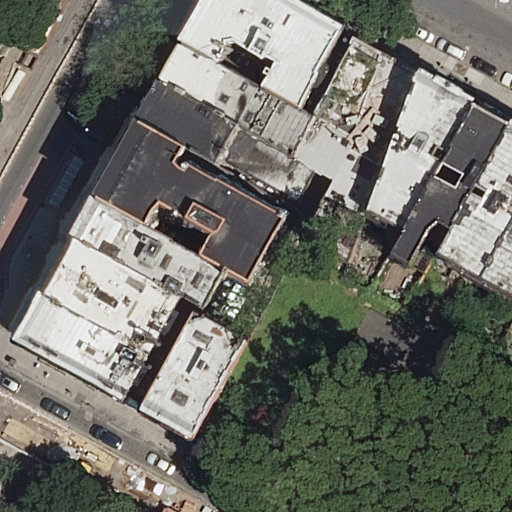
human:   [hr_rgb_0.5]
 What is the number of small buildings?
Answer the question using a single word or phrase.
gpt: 3

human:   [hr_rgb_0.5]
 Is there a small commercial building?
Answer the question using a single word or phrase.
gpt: no

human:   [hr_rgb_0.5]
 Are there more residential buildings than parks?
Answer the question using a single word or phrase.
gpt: yes

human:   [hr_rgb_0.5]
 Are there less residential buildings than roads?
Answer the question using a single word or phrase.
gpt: no

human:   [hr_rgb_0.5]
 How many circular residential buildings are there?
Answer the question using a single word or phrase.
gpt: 0

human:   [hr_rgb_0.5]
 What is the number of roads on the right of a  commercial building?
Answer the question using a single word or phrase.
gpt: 0

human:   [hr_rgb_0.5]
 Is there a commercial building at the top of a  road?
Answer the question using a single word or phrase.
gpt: no

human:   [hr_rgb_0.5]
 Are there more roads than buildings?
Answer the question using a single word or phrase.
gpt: no

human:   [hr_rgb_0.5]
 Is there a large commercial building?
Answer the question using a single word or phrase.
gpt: no

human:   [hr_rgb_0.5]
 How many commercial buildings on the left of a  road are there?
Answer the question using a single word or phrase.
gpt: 0

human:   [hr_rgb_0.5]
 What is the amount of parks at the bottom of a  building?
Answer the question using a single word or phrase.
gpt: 1

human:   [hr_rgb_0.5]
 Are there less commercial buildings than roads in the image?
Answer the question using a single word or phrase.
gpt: yes

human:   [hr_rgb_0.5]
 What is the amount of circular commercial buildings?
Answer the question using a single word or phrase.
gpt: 0

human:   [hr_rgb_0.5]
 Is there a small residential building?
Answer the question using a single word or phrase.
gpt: yes

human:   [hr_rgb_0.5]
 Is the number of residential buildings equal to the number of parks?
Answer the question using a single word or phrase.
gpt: no

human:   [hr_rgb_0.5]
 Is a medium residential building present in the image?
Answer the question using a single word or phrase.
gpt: yes

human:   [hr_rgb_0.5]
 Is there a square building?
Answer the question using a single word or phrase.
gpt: no

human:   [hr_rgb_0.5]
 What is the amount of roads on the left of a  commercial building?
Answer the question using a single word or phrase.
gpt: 0

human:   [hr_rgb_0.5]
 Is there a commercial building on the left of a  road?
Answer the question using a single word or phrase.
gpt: no

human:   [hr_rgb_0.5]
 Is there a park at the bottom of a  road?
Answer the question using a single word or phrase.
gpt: yes

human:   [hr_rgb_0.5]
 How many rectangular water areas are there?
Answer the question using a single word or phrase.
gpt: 0

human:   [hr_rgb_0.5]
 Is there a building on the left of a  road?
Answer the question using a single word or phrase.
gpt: yes

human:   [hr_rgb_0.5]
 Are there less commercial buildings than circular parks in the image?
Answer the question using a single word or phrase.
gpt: no

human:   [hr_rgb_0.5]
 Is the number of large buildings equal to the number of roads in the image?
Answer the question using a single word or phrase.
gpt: no

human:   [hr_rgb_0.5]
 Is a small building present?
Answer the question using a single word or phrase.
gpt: yes

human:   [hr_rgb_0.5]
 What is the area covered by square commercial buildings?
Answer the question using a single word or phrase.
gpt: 0m2

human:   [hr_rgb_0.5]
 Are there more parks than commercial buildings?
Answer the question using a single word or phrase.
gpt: yes

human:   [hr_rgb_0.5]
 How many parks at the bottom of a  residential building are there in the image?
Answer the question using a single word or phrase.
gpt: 1

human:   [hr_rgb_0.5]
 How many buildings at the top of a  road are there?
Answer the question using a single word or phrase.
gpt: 16

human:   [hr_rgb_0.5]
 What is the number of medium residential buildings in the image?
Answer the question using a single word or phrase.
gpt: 13

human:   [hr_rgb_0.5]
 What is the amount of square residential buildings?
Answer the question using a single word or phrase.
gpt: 0

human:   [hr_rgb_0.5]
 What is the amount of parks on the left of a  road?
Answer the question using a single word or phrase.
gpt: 1

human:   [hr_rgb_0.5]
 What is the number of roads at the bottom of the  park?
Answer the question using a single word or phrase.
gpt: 0

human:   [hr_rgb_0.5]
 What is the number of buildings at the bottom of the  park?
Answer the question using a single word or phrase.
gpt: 0

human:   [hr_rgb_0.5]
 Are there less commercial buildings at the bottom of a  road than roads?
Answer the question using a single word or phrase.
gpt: yes

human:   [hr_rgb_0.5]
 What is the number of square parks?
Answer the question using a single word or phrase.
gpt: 0